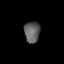
Tissue: skin
Cell type: Epithelial cells
Senescence score: 0.2321
Nuclear area (px): 325
Mean DAPI intensity: 94.917